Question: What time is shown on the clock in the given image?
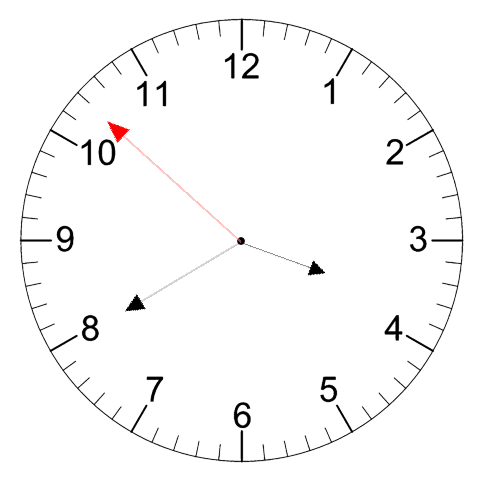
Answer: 03:39:52